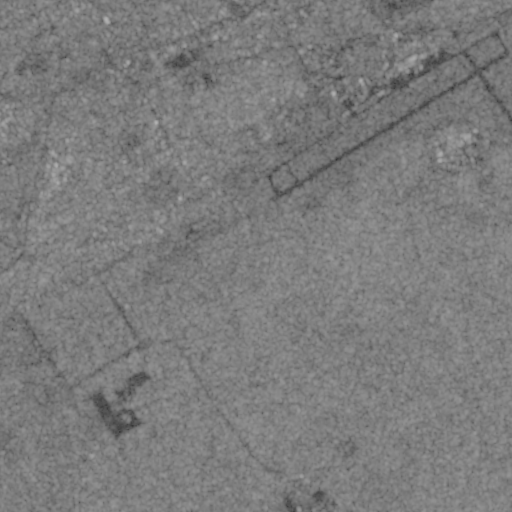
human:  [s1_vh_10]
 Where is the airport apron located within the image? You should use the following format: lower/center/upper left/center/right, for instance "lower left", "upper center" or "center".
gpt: The airport apron is located in the upper right of the image.
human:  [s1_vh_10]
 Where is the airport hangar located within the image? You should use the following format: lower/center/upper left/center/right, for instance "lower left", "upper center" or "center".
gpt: The airport hangar is located in the upper right of the image.
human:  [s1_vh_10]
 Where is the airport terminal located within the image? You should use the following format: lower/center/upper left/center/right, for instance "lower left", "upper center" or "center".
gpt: The airport terminal is located in the upper right of the image.
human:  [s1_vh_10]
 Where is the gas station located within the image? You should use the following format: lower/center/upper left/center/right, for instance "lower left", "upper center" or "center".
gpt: The gas station is located in the upper of the image.
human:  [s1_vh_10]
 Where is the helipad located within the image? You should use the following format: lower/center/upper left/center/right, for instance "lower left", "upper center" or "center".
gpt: The helipad is located in the upper right of the image.
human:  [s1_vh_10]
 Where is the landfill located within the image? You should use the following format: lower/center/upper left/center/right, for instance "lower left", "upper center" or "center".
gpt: The landfill is located in the lower left of the image.
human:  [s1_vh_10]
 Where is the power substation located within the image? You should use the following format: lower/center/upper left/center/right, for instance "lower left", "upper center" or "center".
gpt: The power substation is located in the center left of the image.
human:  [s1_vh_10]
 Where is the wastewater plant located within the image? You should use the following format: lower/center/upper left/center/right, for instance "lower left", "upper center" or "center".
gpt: The wastewater plant is located in the lower right of the image.
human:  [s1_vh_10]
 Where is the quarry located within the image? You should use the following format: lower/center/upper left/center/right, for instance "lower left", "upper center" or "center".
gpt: There is no quarry in the image.

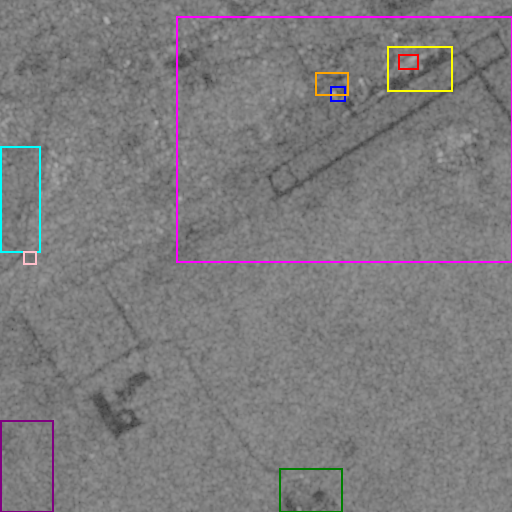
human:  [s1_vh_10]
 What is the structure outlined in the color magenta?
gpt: The structure outlined in magenta is an airport.
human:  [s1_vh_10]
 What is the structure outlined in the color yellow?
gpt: The structure outlined in yellow is an airport apron.
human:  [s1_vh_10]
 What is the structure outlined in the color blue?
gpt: The structure outlined in blue is an airport hangar.
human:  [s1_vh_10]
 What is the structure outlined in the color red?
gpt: The structure outlined in red is an airport terminal.
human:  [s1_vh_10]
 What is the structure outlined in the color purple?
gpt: The structure outlined in purple is a landfill.
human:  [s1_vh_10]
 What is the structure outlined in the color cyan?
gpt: The structure outlined in cyan is a park.
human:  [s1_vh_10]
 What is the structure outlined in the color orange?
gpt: The structure outlined in orange is a parking lot.
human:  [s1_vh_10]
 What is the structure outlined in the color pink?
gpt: The structure outlined in pink is a power substation.
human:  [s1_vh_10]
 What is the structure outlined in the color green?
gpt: The structure outlined in green is a wastewater plant.